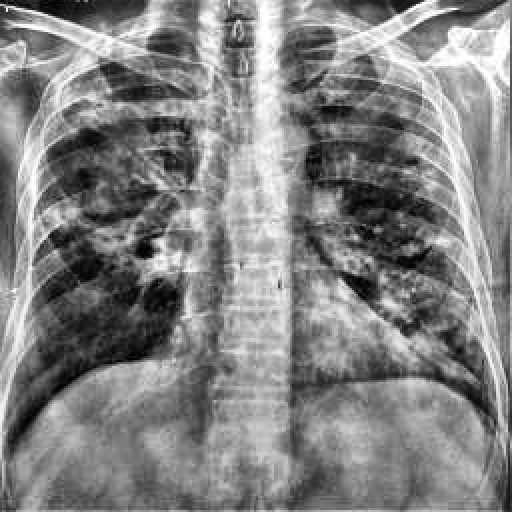
Finding: TUBERCULOSIS